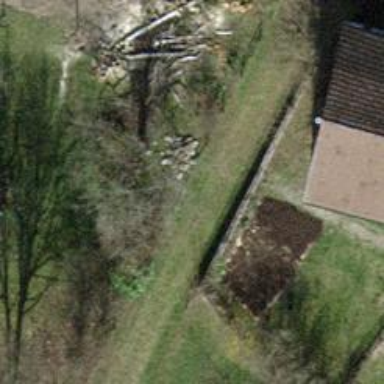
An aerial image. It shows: Grassy path.